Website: bh-photo
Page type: customer-info-address
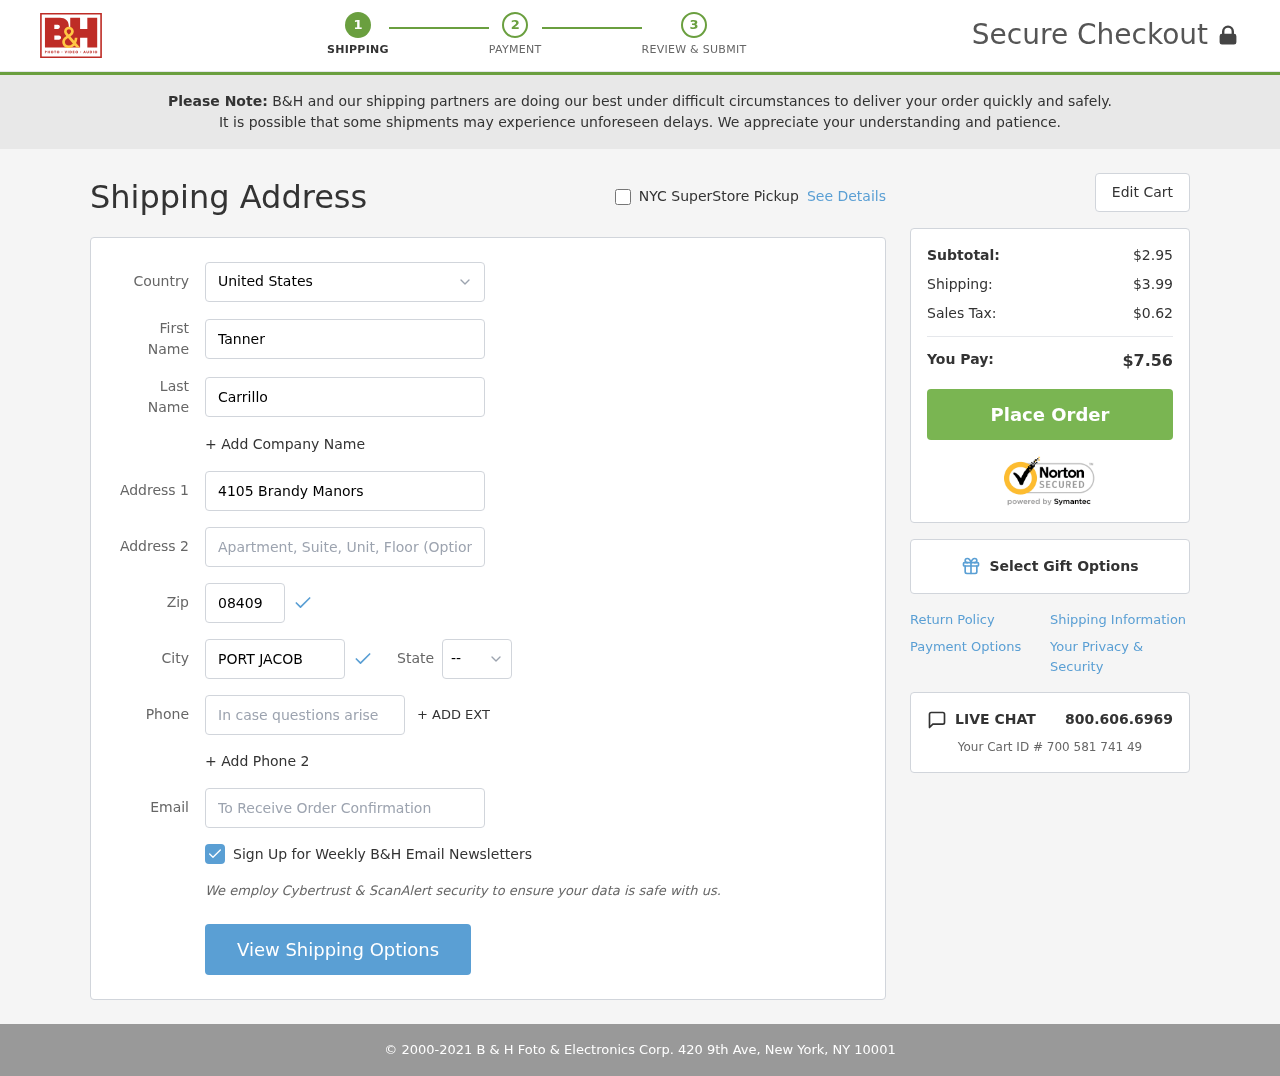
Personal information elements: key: PII_CITY
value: Port Jacob
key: PII_COUNTRY
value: United States
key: PII_EMAIL
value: tanner_carrillo@yahoo.com
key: PII_FIRSTNAME
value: Tanner
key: PII_LASTNAME
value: Carrillo
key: PII_PHONE
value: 9548410276
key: PII_POSTCODE
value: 08409
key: PII_STATE_ABBR
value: GA
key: PII_STREET
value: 4105 Brandy Manors
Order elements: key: ORDER_SUBTOTAL
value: $2.95
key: ORDER_SHIPPING_COST
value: $3.99
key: ORDER_TAX
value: $0.62
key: ORDER_TOTAL
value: $7.56
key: ORDER_ID
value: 700 581 741 49